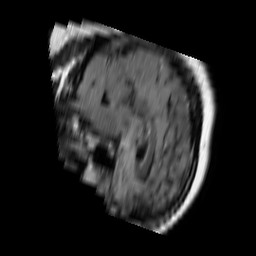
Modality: FLAIR
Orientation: sagittal
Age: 40
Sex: female
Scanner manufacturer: philips
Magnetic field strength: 1.5 T
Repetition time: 11 s
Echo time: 0.14 s